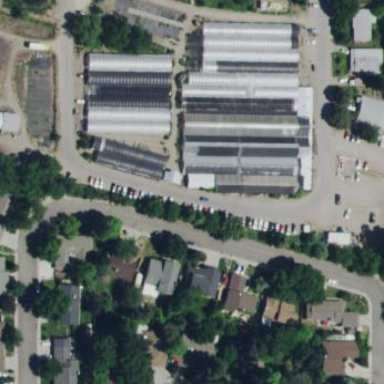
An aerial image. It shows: Greenhouse.